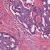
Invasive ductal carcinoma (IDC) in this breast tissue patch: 0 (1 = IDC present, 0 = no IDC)